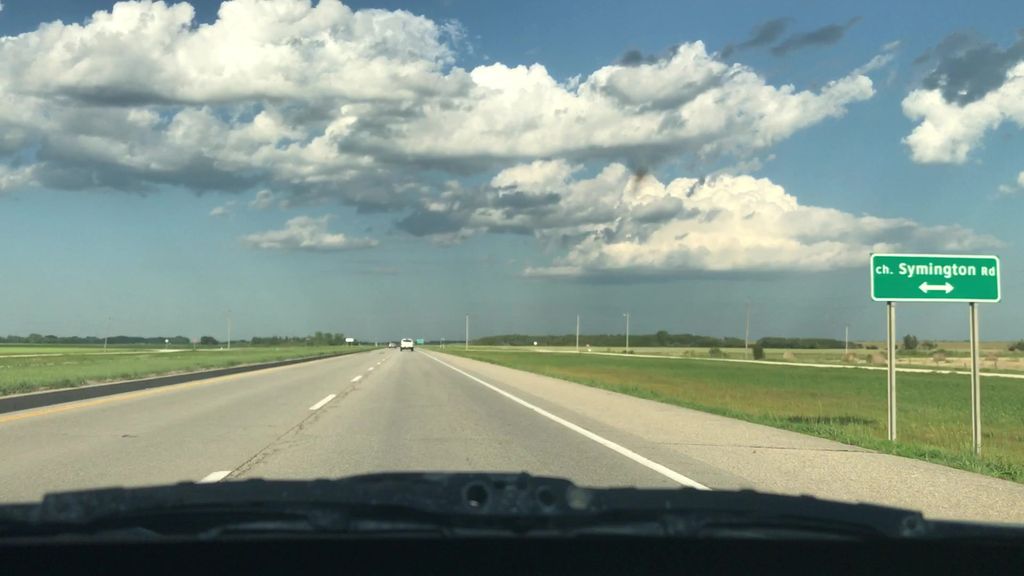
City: winnipeg